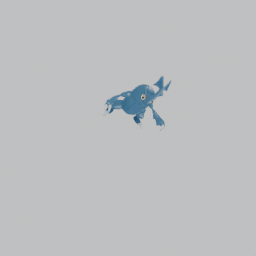
Label: animals